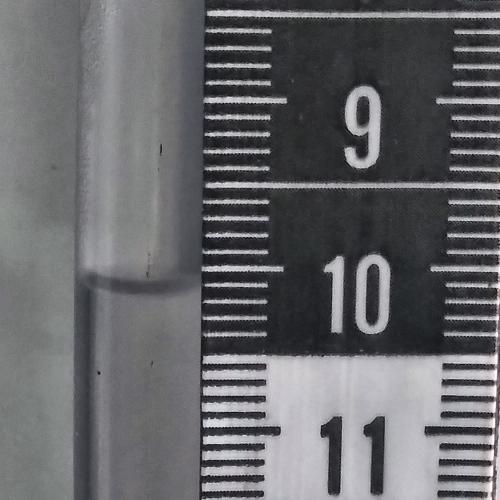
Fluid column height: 10.1 cm